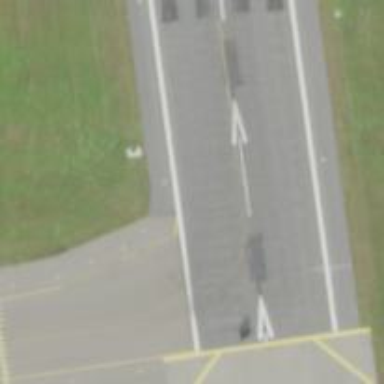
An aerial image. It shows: Asphalt runway with displaced threshold at airport.